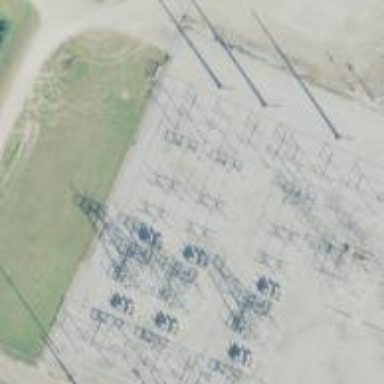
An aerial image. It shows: Switch used for power control.